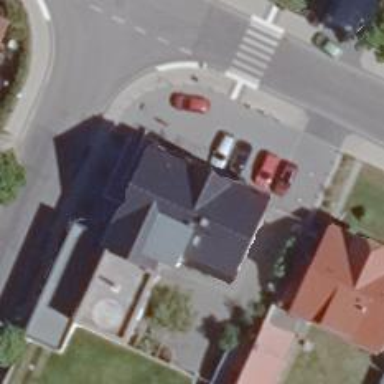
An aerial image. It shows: Pharmacy providing healthcare services.